I will show an image sequence of human cooking. I have annotated the images with numbered circles. Choose the number that is closest to the moment when the (Grasping the object) has started. You are a five-time world champion in this game. Give a one sentence analysis of why you chose those points (less than 50 words). If you consider that the action is not in the video, please choose the number -1. Provide your answer at the end in a json file of this format: {"points": []}
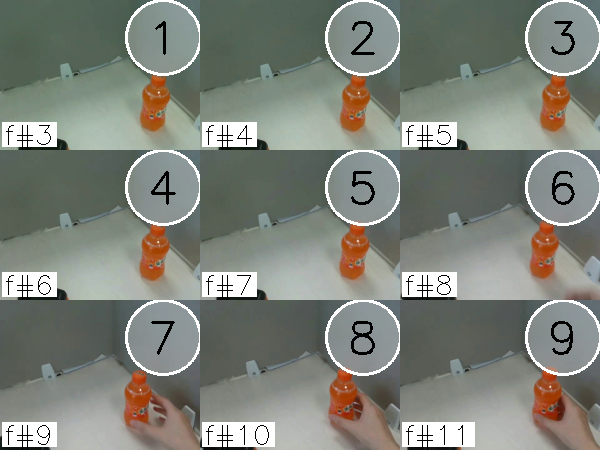
Frame 9 shows the clearest moment of hand-object contact.
{"points": [9]}